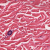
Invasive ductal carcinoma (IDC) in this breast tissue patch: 0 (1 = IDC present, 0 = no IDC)